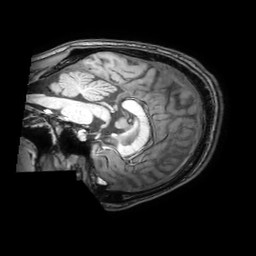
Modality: T1w
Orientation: sagittal
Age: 26
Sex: female
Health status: healthy
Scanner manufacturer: philips
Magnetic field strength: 3 T
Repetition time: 0.0079 s
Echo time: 0.0035 s